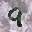
Label: 9